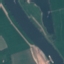
Land use / land cover: River